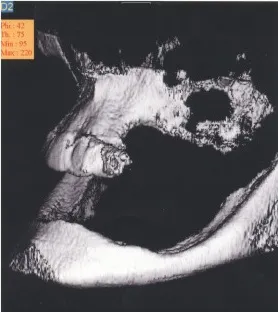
Left view : initial bony situation: moderately severe atrophied mandible, severe posterior maxillary alveolar atrophy and skelettal class-III conditions due to cleft palate.
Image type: radiology (ct)